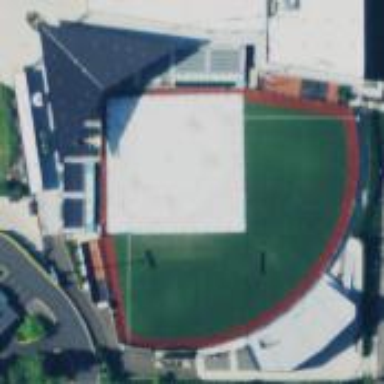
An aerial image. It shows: Baseball stadium for leisure land sports.